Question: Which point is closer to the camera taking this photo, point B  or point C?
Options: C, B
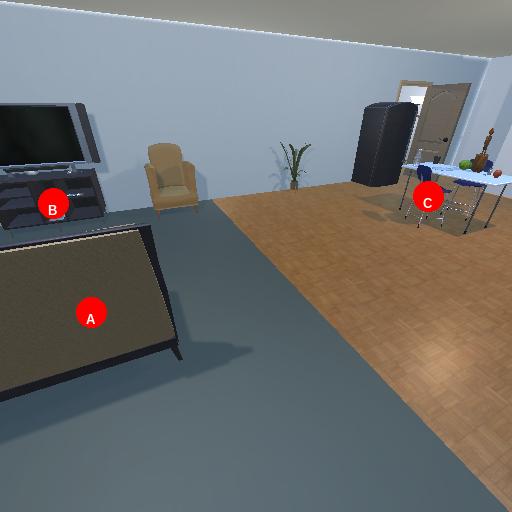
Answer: C